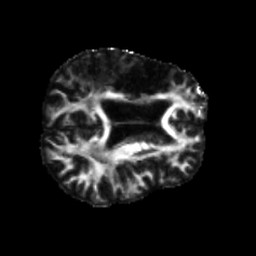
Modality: FA
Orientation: axial
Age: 54
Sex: male
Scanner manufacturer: siemens
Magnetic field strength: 3 T
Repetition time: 5.25 s
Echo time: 0.08 s